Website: bh-photo
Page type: payment
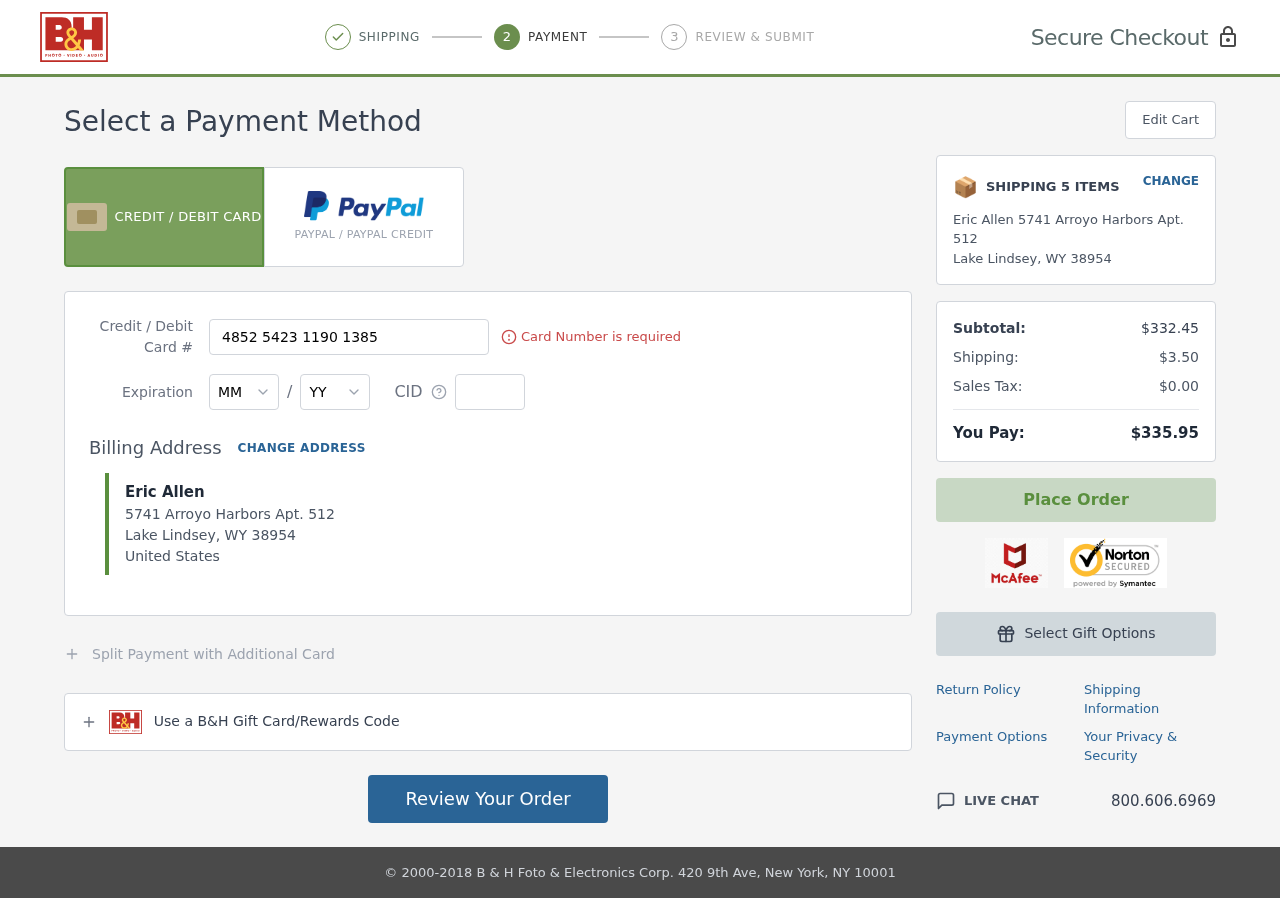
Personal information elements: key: PII_CARD_CVV
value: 285
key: PII_CARD_EXPIRY_MONTH
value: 12
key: PII_CARD_EXPIRY_YEAR
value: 26
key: PII_CARD_NUMBER
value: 4852 5423 1190 1385
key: PII_CITY
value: Lake Lindsey
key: PII_COUNTRY
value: United States
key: PII_FULLNAME
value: Eric Allen
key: PII_POSTCODE
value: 38954
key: PII_STATE_ABBR
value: WY
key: PII_STREET
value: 5741 Arroyo Harbors Apt. 512
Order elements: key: ORDER_NUM_ITEMS
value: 5
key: ORDER_SUBTOTAL
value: $332.45
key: ORDER_SHIPPING_COST
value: $3.50
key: ORDER_TAX
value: $0.00
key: ORDER_TOTAL
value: $335.95